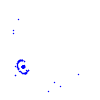
Particle: proton